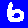
Digit: 6